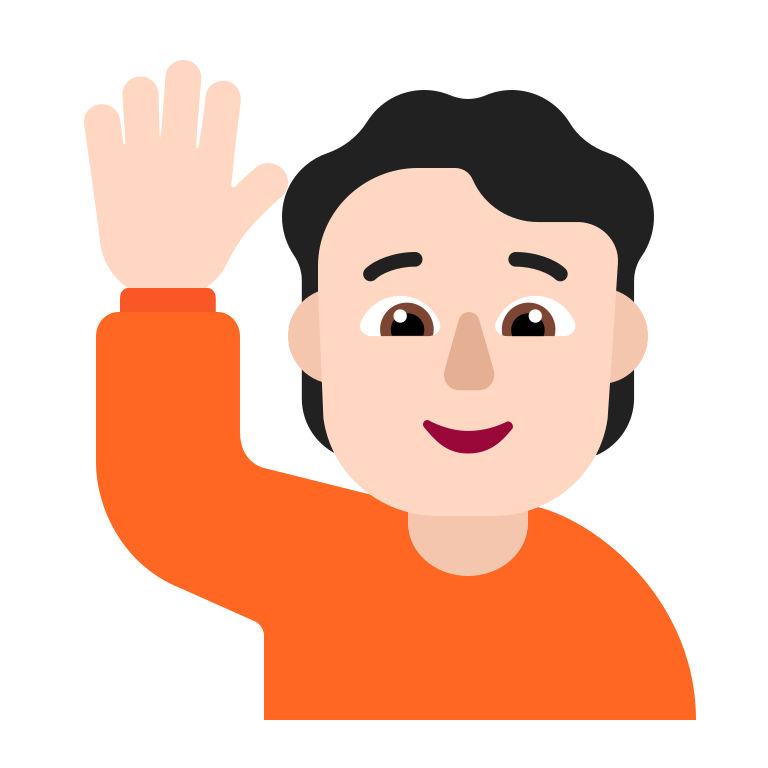
person raising hand flat light